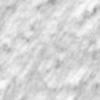
Label: no_change